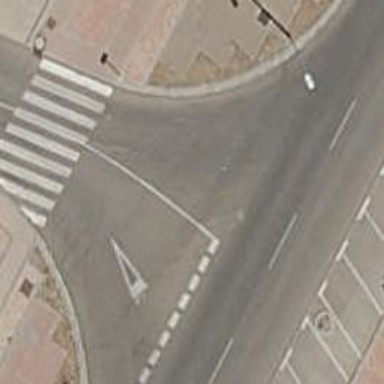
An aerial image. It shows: Road with "give way" sign.